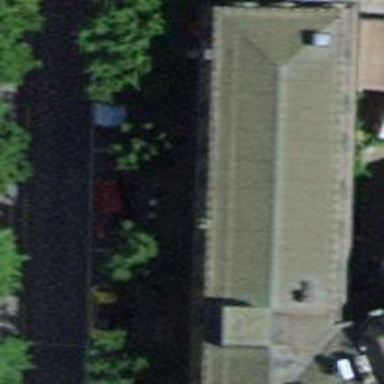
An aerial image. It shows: Restaurant.